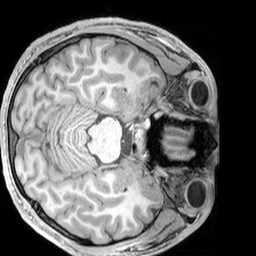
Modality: T1w
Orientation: axial
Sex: male
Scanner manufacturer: siemens
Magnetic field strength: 3 T
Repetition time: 2.3 s
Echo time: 0.00226 s